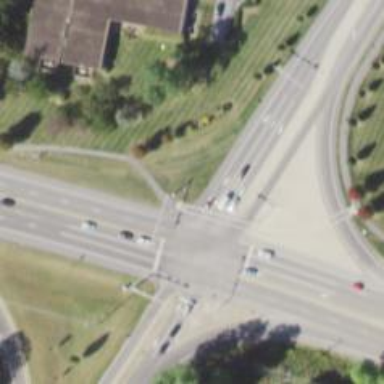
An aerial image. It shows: Road with crossing.